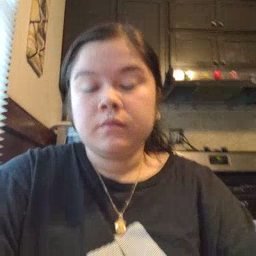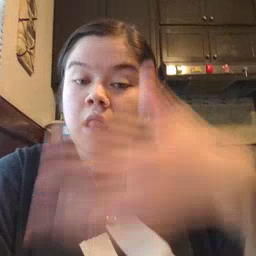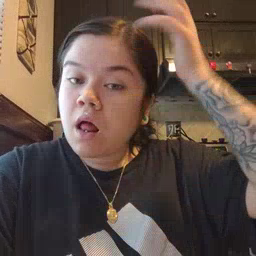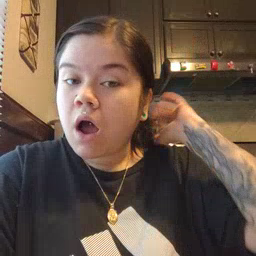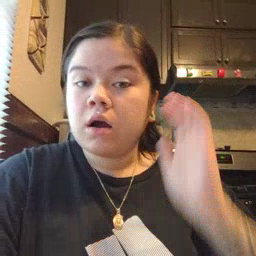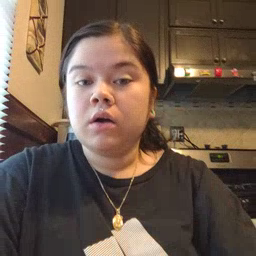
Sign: lion